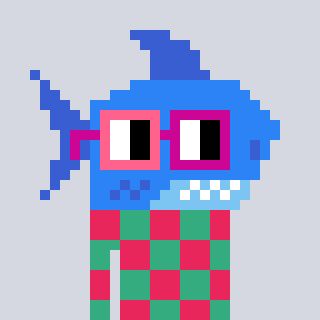
a pixel art character with square pink and red glasses, a shark-shaped head and a teal-colored body on a cool background